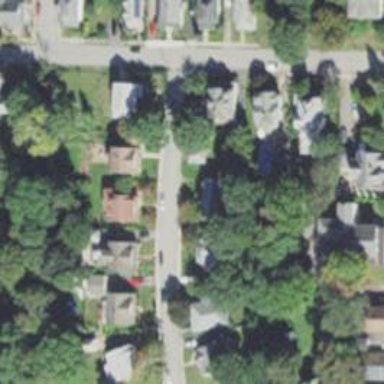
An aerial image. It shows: Residential driveway serving as service road.